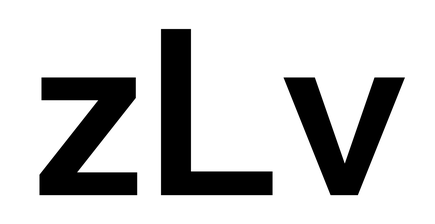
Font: InstrumentSans_SemiBold